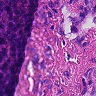
Metastatic tissue present: yes